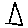
Label: triangle